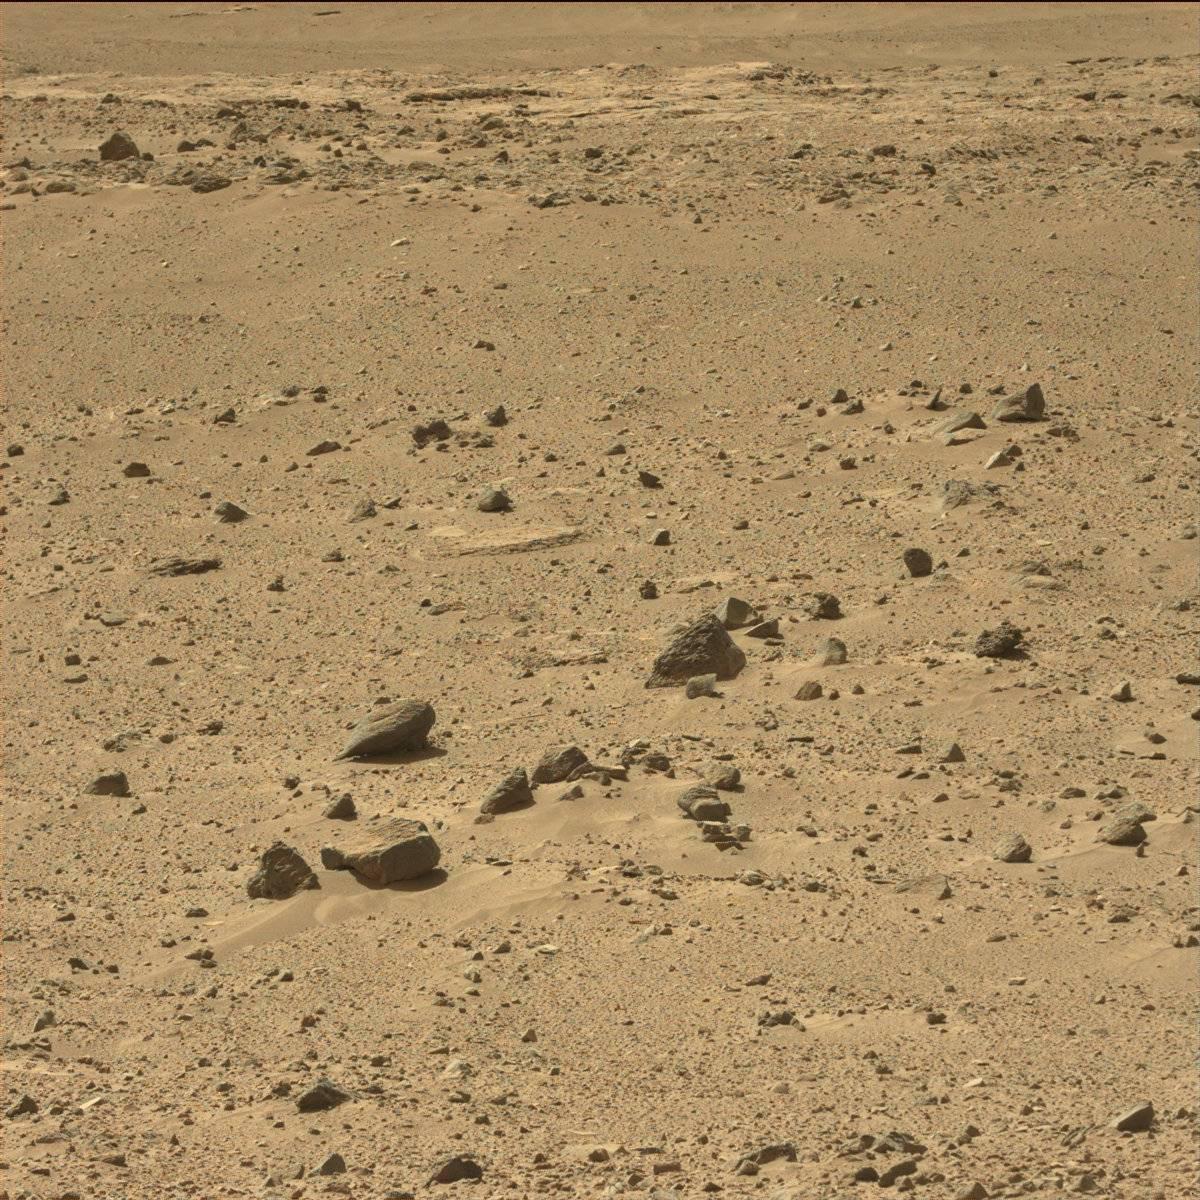
Terrain classes present: Bedrock, Rock, Sand / Soil